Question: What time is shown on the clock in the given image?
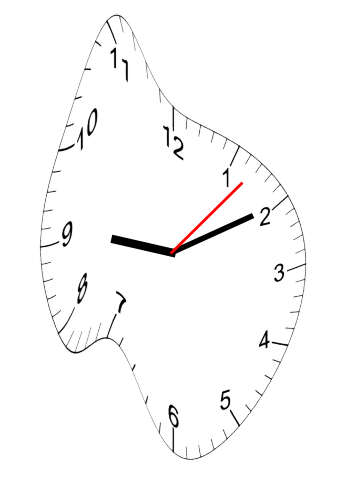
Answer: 09:10:07